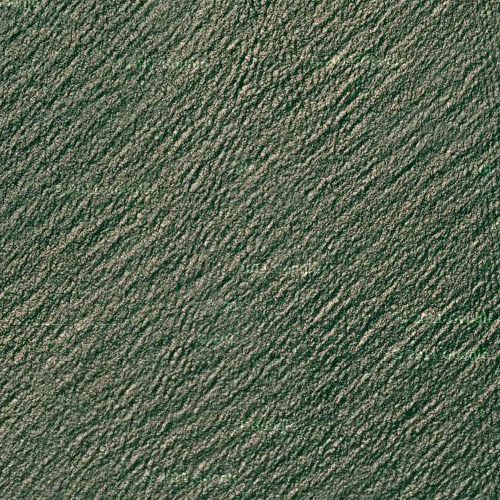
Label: sydney